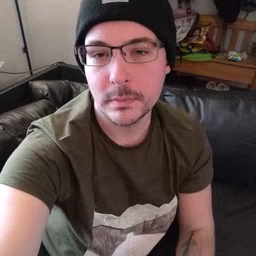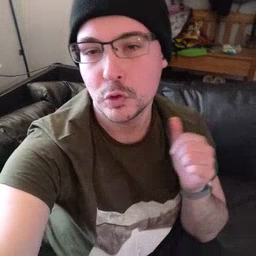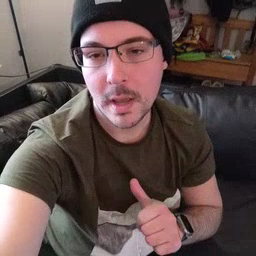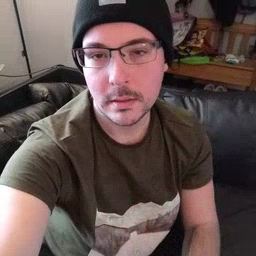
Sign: jacket